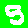
Digit: 5